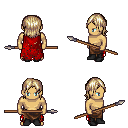
a pixel art fantasy rpg character, male body template, human, tanned skin, red tattered cape, robe skirt, white blonde long bangs hairstyle, black shoes, spear, four views (front, back, left, right), 2x2 character sprite sheet, small pixel art, hard edges, no anti-aliasing